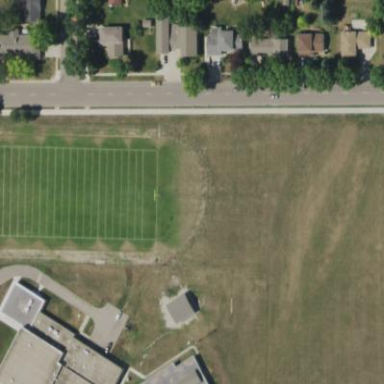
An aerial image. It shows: American football pitch for leisure and sport activities.